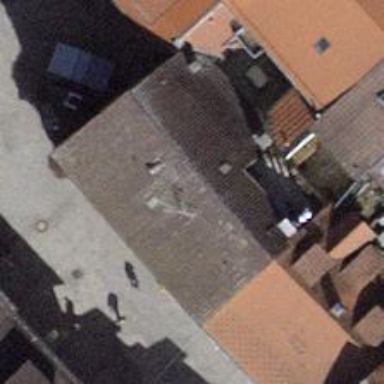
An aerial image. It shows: Restaurant.